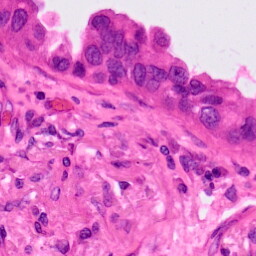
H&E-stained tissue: Lung